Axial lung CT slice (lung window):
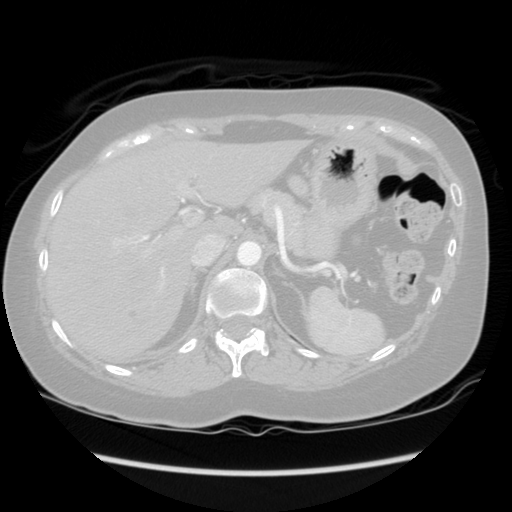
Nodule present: no